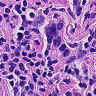
Metastatic tissue present: yes